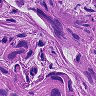
Metastatic tissue present: yes